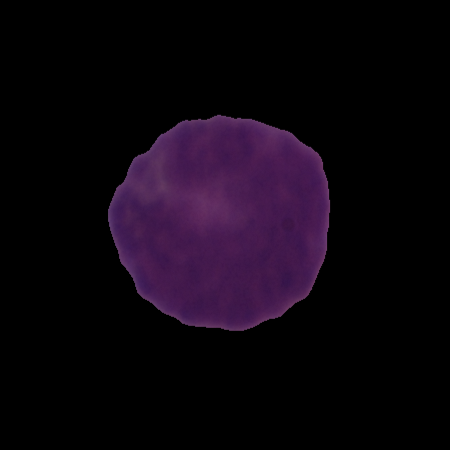
Label: healthy